Question: I have been given this hypothetical problem:
"Osama returns from the dead and wants revenge. He now wants to communicate with his sleeper cells around the world and plan an attack. But he has to make sure know one else gets it and hence, will like to send it in an encrypted form. He's recruited you for the job. Design a system with encryption and decryption modules for the text message."
I am currently considering following scheme for encryption/decryption:

Now I want to know about the best PKC and SKC and Hash function for implementing above scheme.I did a bit of research over net on best algorithm and narrowed my algorithm choices to following:
Hash:MD5
PKC:RSA or Diffie-Hellman
SKC:DSA
Can you please suggest if there is something that I am missing or any better/new algorithem available.
I am planning to implement this in python.
After reading replies I think I should go with followings:
Hash:SHA-2
PKC:ECC
SKC:AES
Any advice on python library that will provide these algorithm.
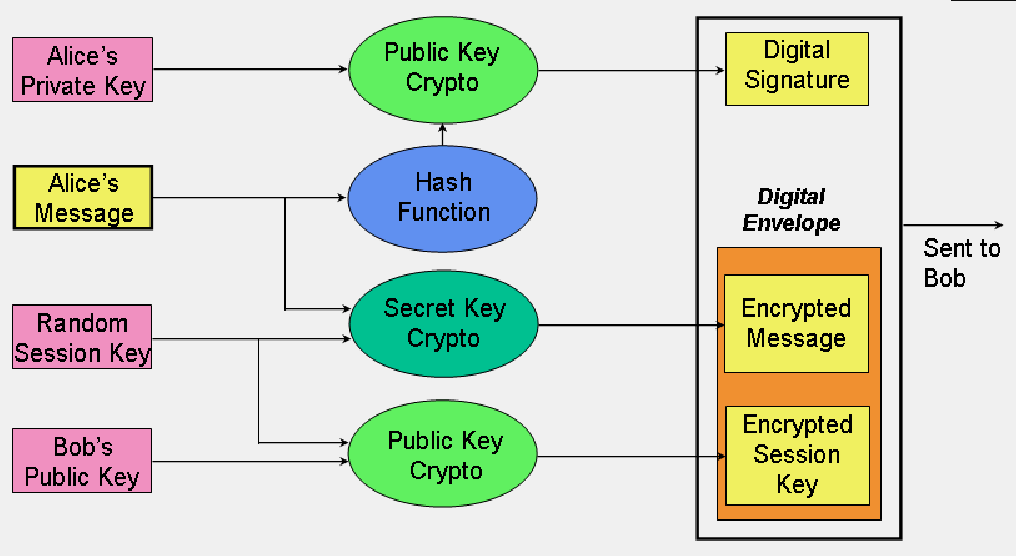
Answer: If you really want "better" algorithms:
Hash: any of <URL>
PKC: <URL>
Other related info: <URL>
Also read <URL>